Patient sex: F
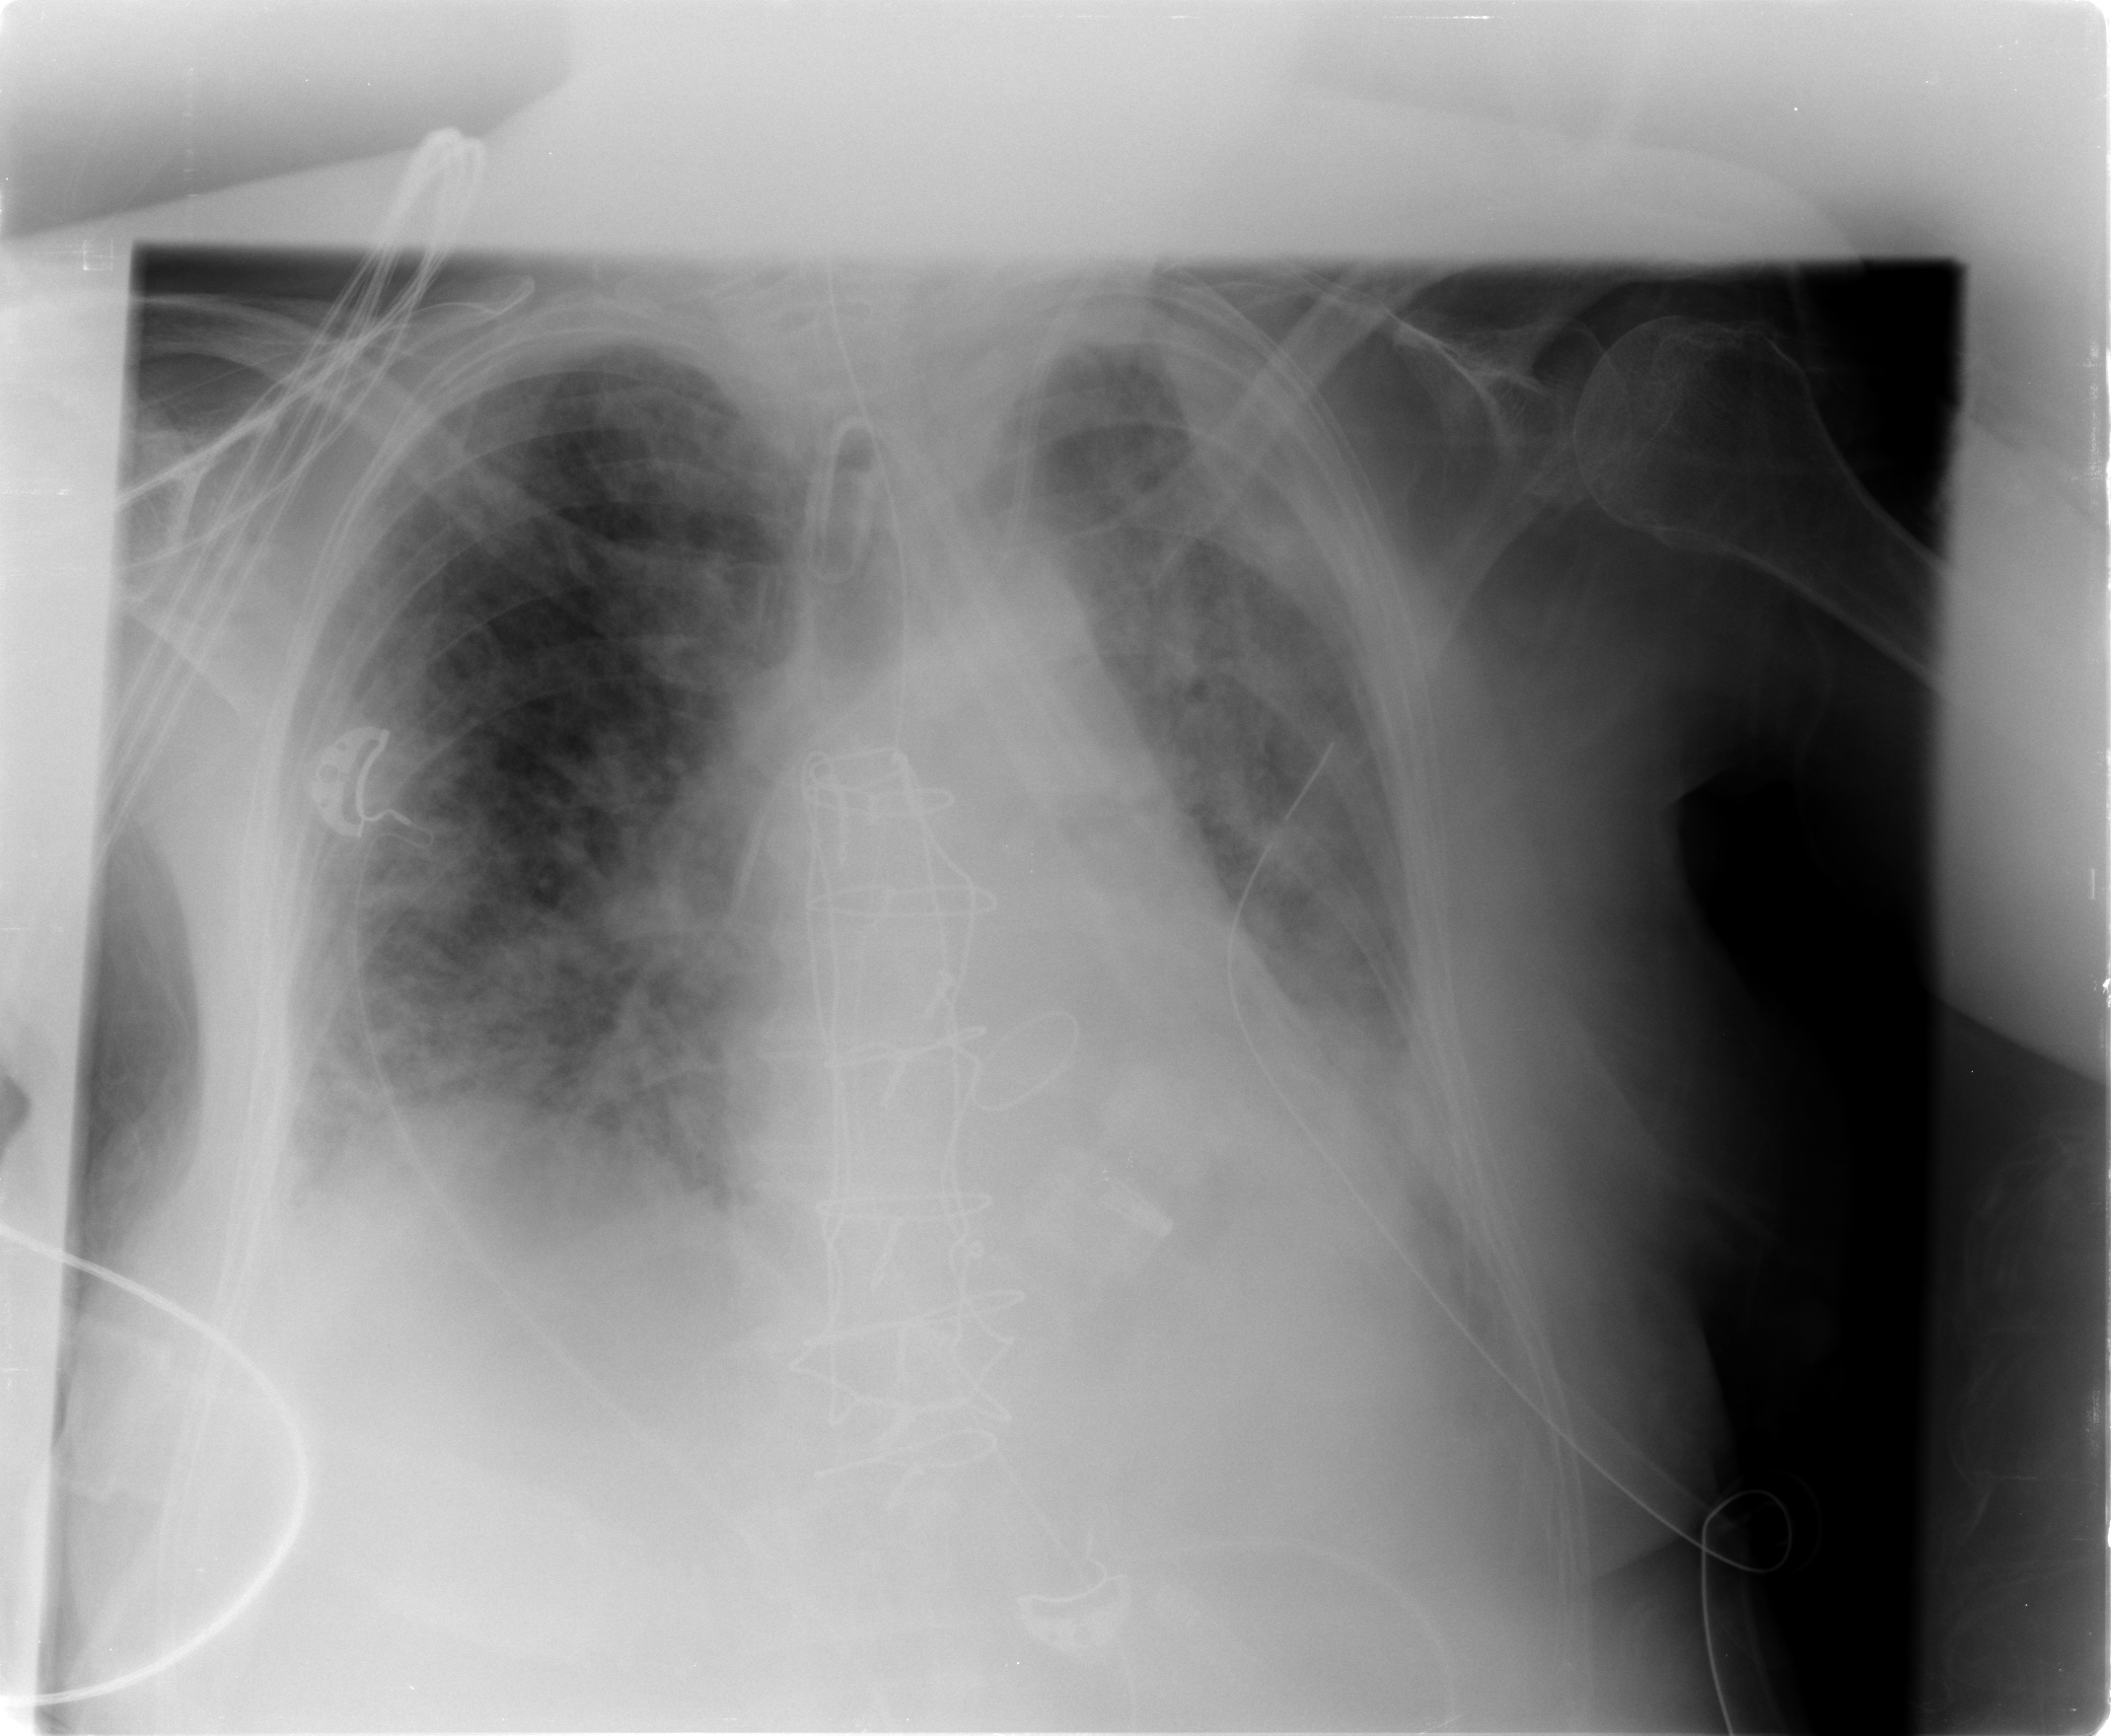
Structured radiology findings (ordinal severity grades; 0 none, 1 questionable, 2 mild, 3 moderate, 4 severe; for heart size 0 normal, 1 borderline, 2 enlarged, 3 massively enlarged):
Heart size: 0
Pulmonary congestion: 2
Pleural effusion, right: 2
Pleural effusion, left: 2
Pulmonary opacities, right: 3
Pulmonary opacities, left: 3
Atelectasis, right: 2
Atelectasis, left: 2